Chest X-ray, PA view. Patient: 71 years old, sex F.
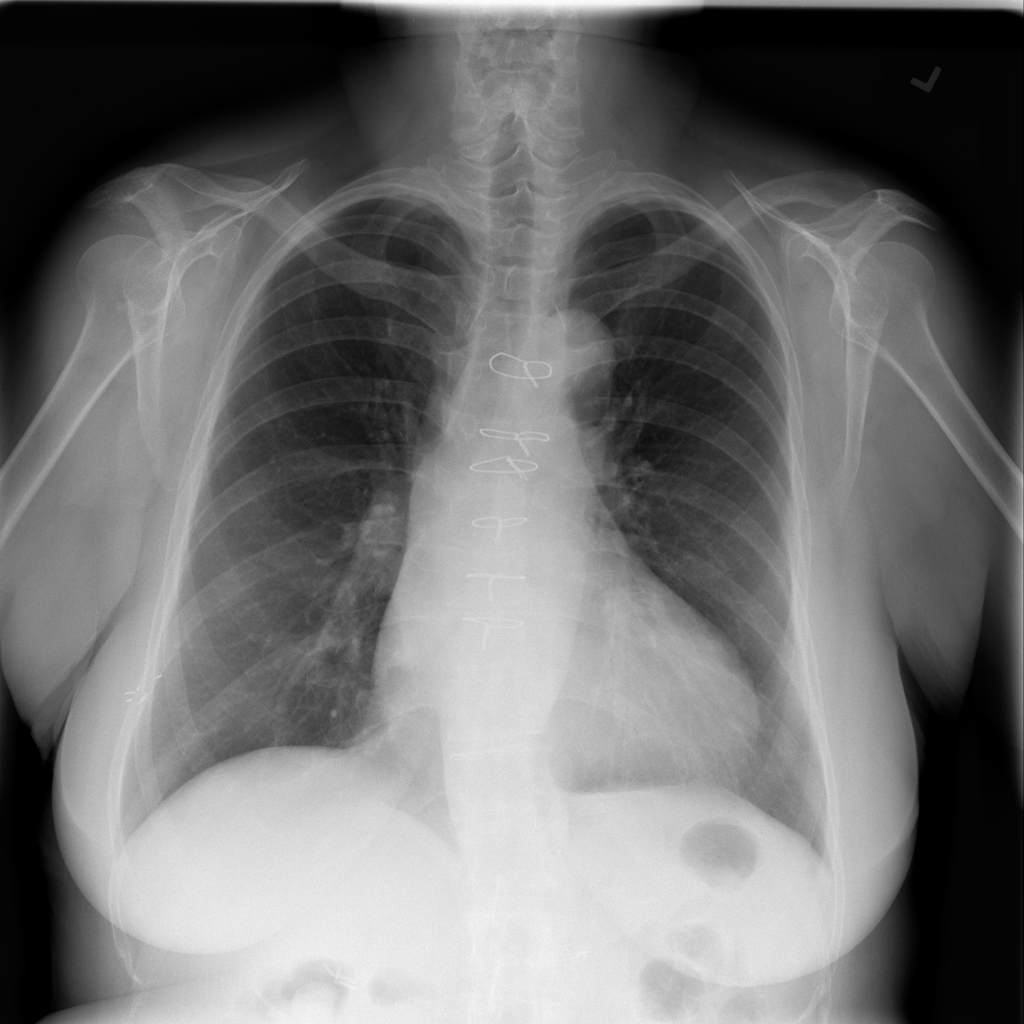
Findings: No Finding